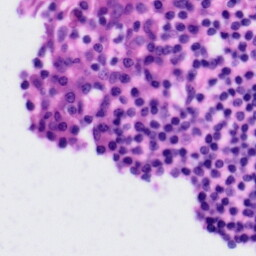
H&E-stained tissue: Tonsil